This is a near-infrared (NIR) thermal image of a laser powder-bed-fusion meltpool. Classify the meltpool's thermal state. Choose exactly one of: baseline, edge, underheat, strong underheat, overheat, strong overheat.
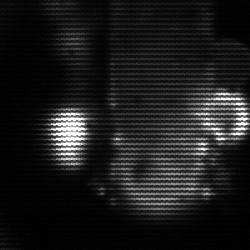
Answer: strong underheat